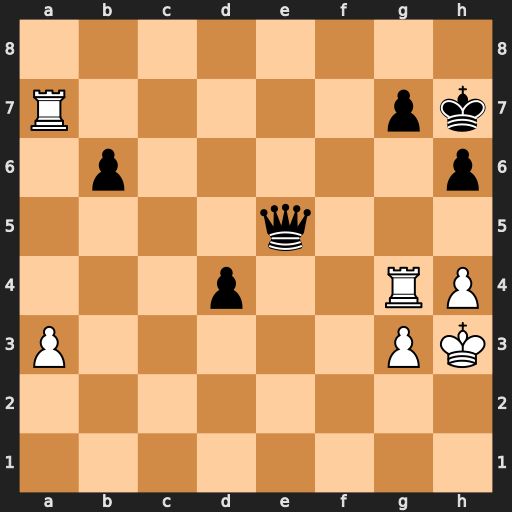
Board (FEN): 8/R5pk/1p5p/4q3/3p2RP/P5PK/8/8
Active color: w
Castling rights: -
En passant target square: -
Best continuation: Raxg7+ Qxg7 Rxg7+ Kxg7 Kg4 d3 Kf3